Interaction volume radius: 10 \u00c5
Interaction volume height: 15 \u00c5
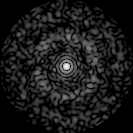
Disorder parameter: 0.811